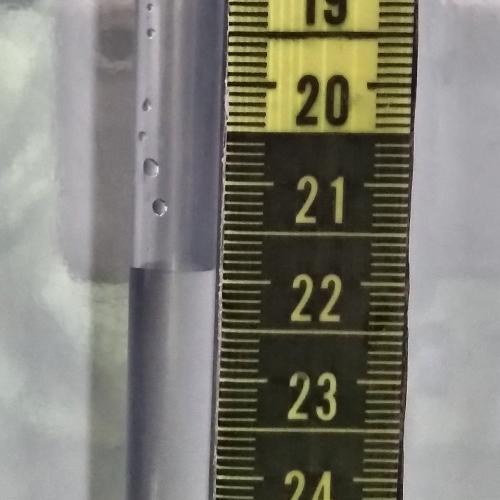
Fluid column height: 21.9 cm